Field crop: maize
Growth stage: 2
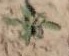
Species: atriplex